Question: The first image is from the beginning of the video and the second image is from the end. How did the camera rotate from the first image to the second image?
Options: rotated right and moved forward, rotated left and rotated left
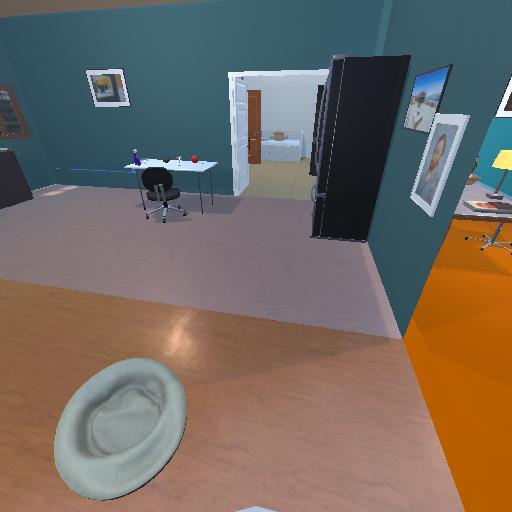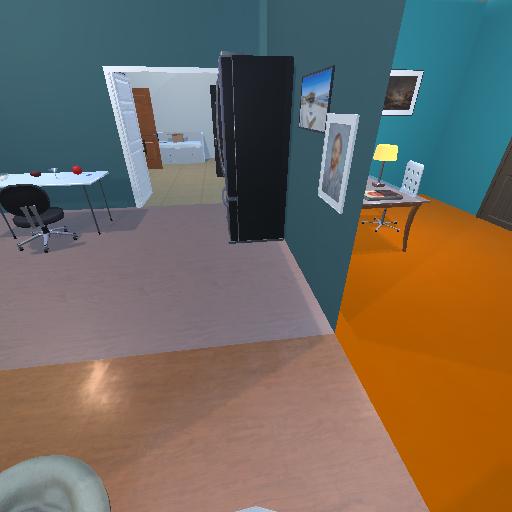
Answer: rotated right and moved forward